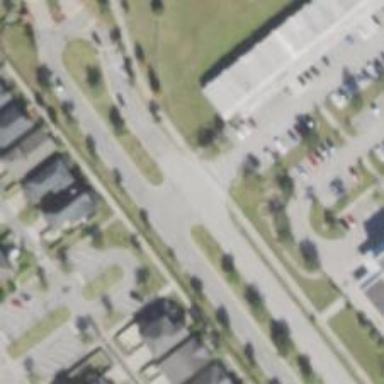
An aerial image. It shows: Smooth asphalt road in residential area.